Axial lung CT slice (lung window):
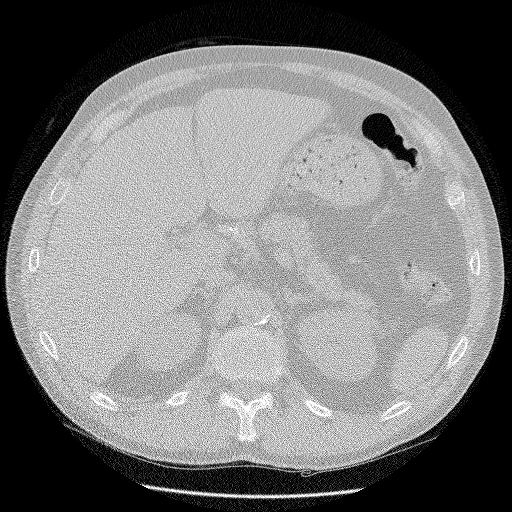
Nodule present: no